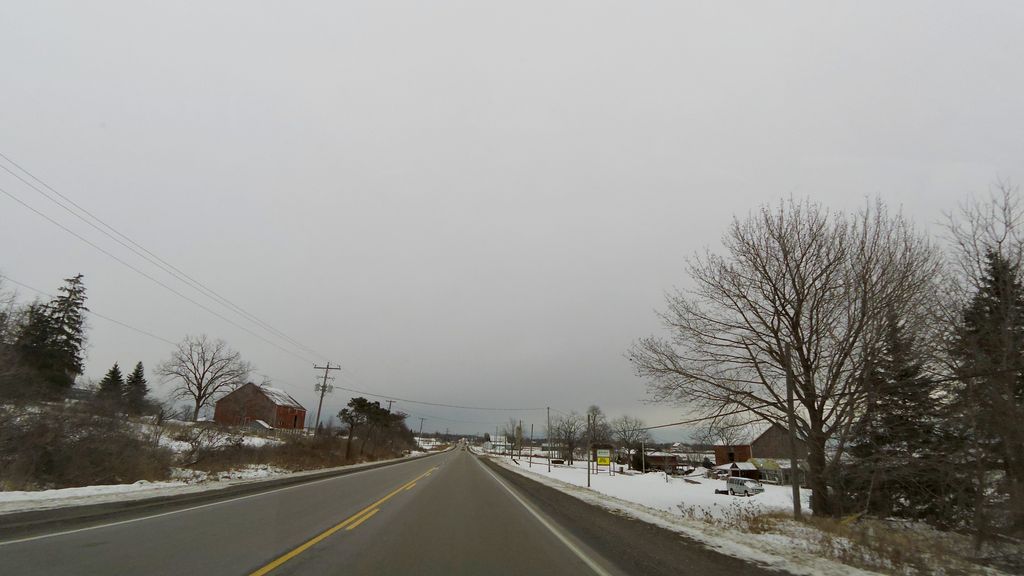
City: hamilton